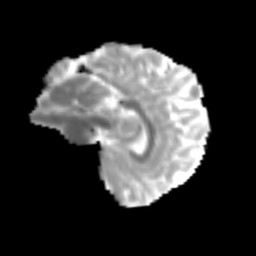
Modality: MD
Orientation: sagittal
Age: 49
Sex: male
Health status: ill
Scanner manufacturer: siemens
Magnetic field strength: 3 T
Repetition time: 8.7 s
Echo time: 0.11 s